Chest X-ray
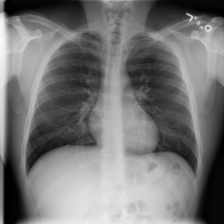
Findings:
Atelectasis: negative
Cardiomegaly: negative
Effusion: negative
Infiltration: negative
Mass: negative
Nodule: negative
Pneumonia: negative
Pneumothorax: negative
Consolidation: negative
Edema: negative
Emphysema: negative
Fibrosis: negative
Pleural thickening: negative
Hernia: negative